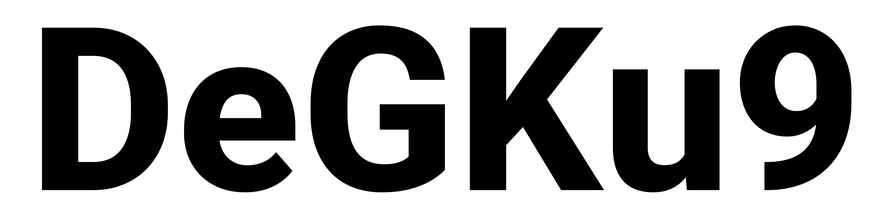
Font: Roboto_ExtraBold